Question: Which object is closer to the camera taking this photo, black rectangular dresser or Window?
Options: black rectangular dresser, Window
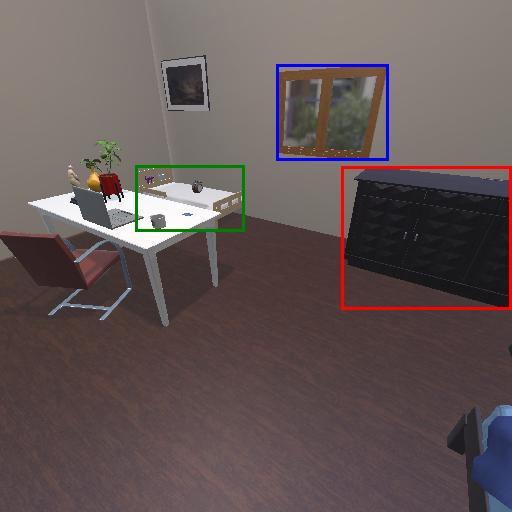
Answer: black rectangular dresser